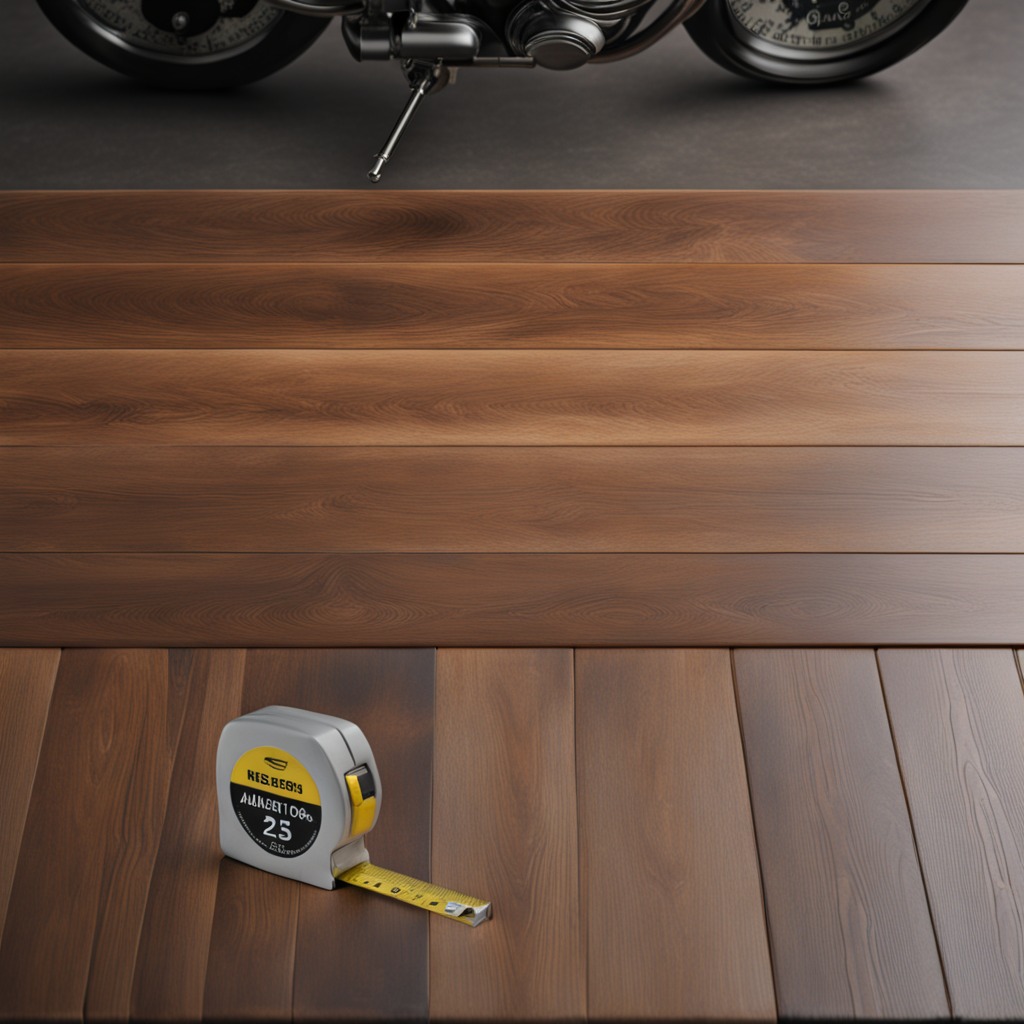
A measuring tape lies on the wooden table in the vintage motorcycle garage.